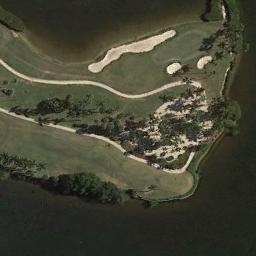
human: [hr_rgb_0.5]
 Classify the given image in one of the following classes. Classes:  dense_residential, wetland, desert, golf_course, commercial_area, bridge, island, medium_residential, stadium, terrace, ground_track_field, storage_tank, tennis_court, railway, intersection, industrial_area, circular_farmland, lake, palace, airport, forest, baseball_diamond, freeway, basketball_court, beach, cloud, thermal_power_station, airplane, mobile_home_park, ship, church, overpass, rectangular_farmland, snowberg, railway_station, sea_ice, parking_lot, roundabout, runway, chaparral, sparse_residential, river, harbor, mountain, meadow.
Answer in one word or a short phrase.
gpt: golf_course